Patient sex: M
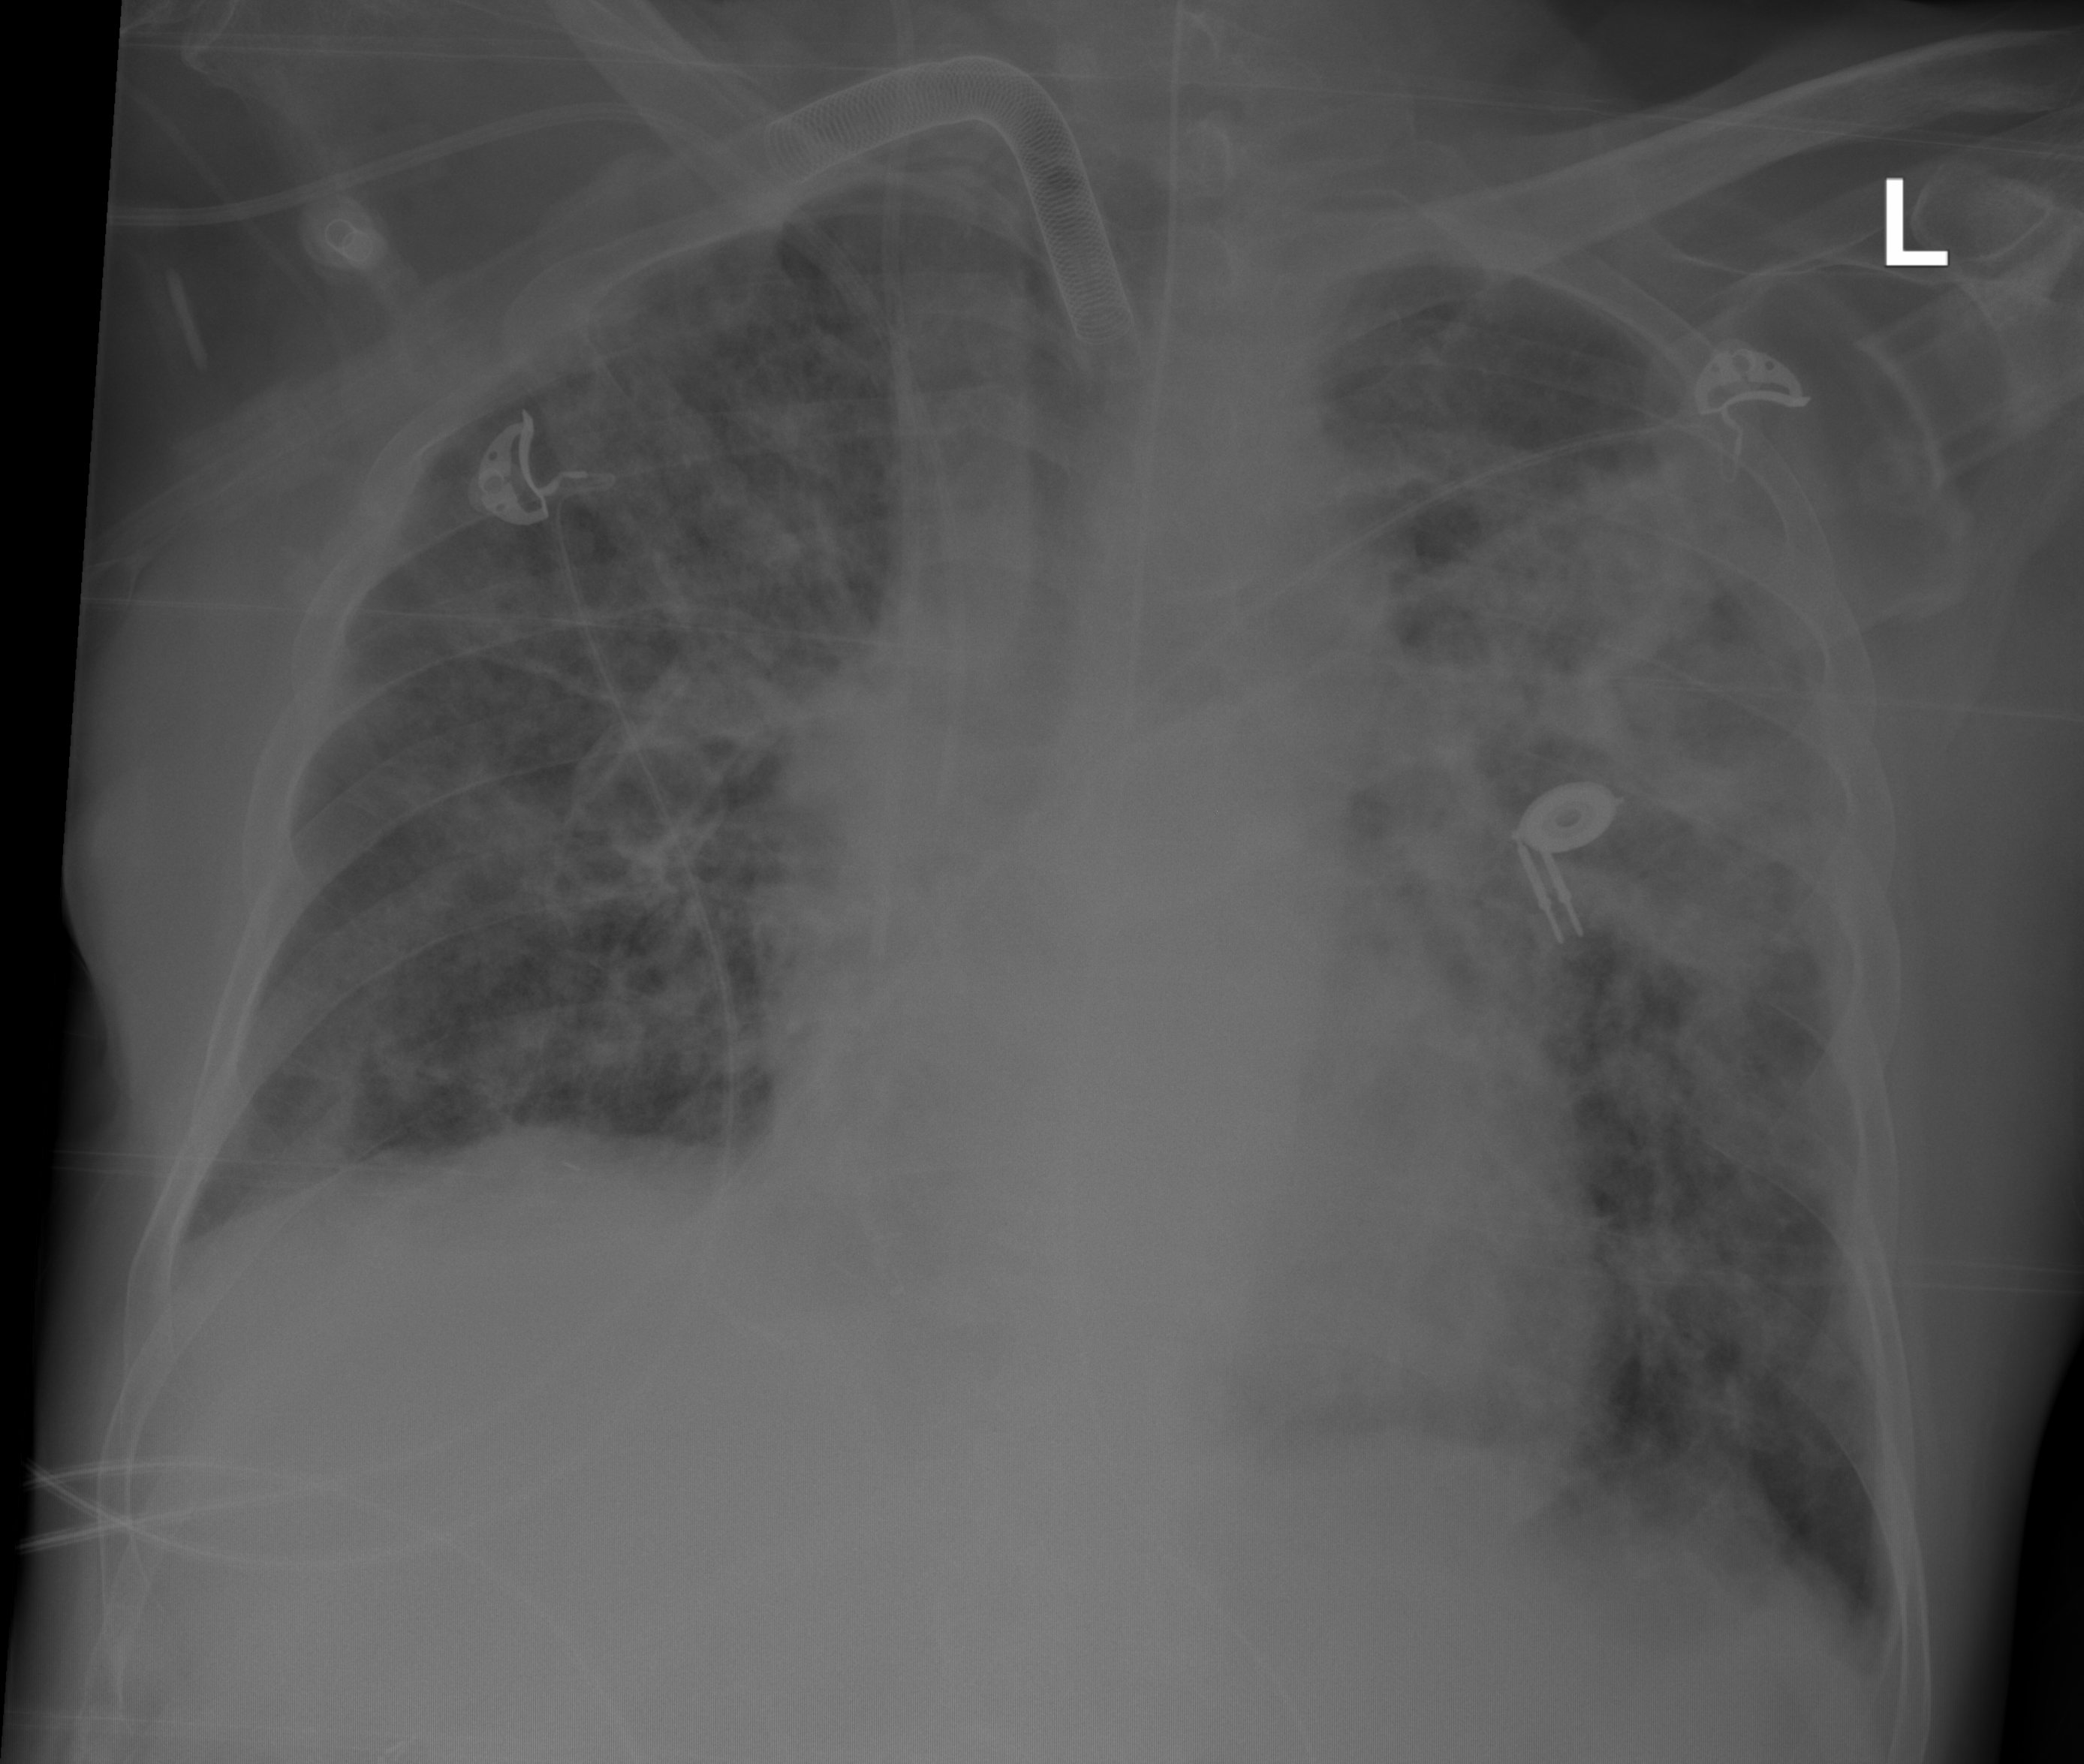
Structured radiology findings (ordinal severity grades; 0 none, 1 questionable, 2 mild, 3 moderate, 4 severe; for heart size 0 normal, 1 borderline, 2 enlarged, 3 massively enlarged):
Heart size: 2
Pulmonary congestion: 2
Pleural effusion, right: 0
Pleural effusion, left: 2
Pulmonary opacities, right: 3
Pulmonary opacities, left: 3
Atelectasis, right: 2
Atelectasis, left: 3